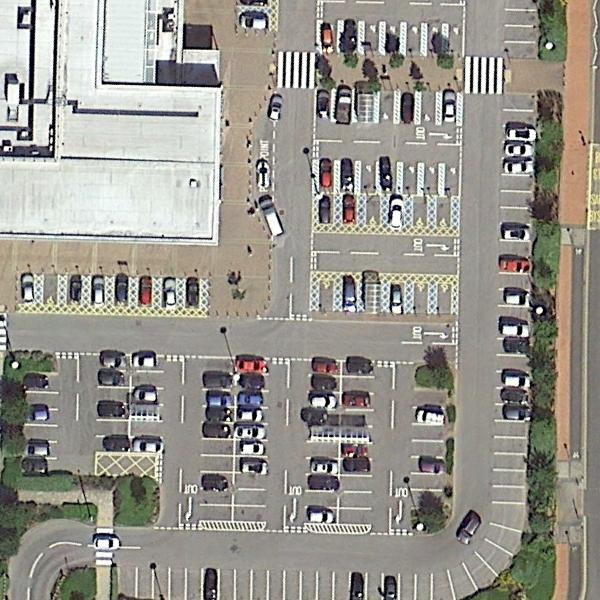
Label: Parking